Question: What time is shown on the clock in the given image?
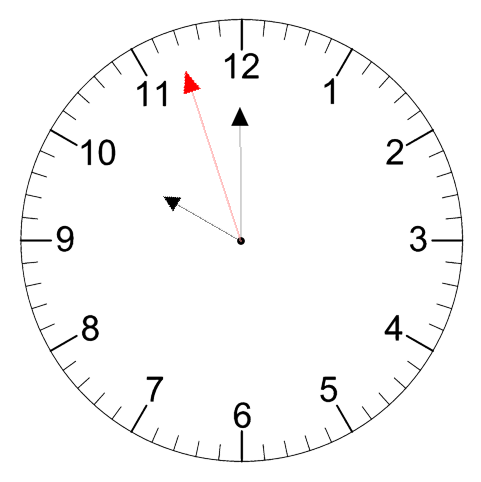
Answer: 09:59:57